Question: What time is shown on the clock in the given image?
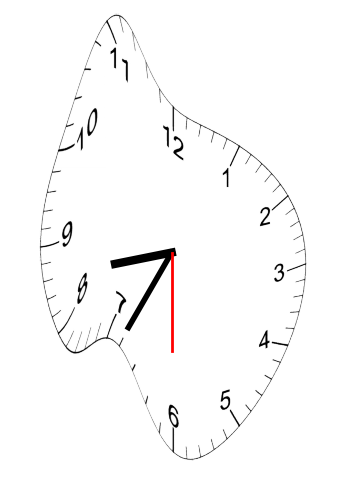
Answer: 08:34:30